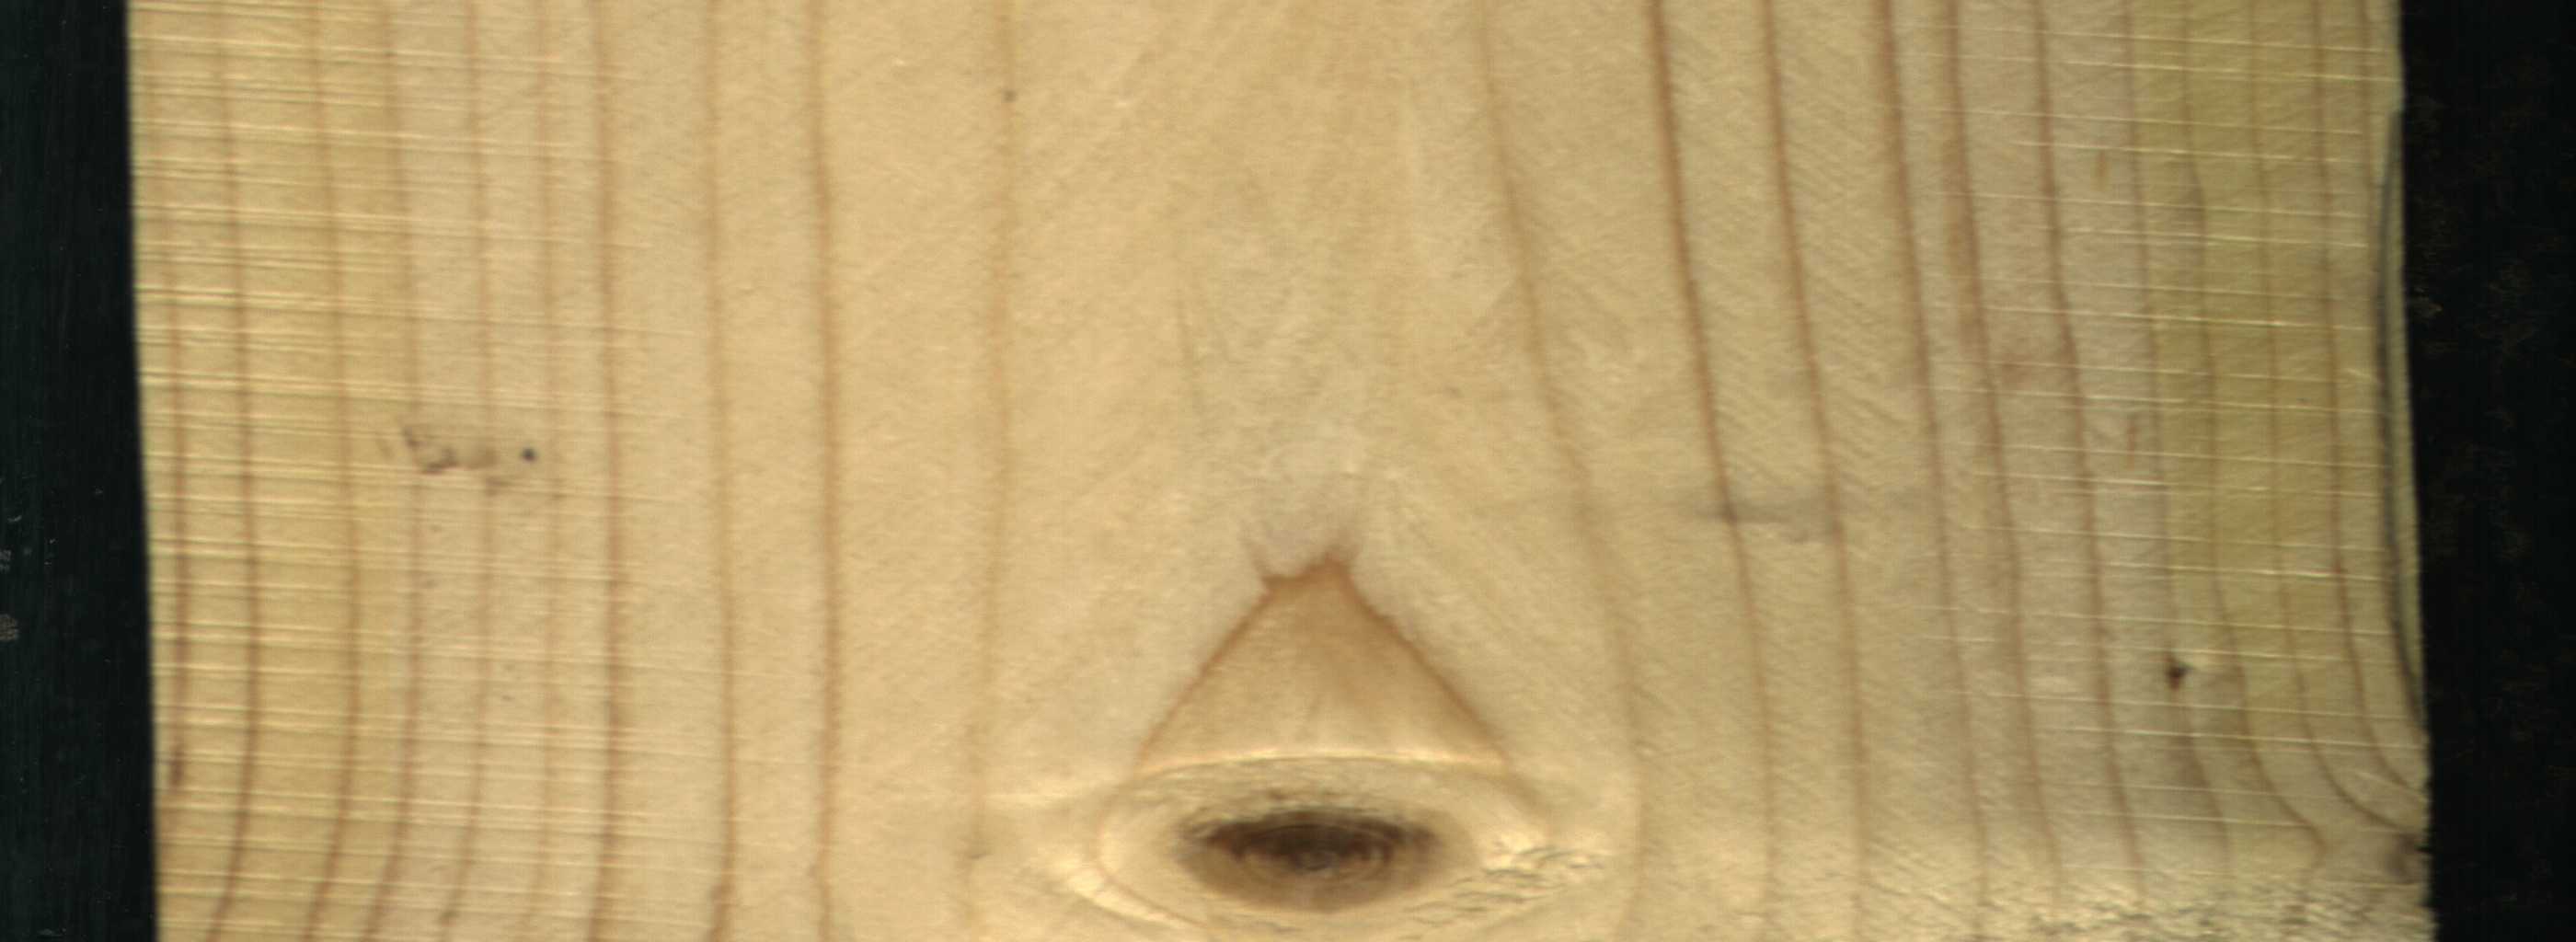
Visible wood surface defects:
Dead_Knot
Live_Knot